Interaction volume radius: 10 \u00c5
Interaction volume height: 20 \u00c5
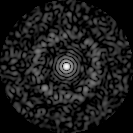
Disorder parameter: 0.8414